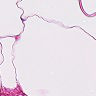
Metastatic tissue present: no